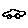
Label: car